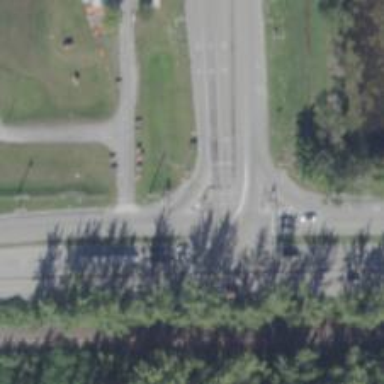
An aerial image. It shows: Uncontrolled road crossing with markings in the form of lines.